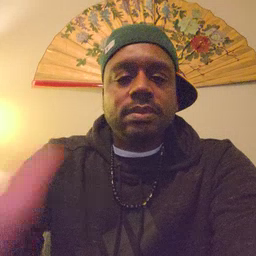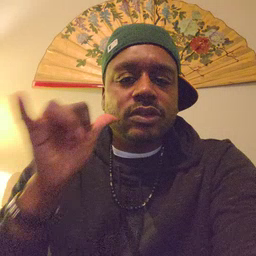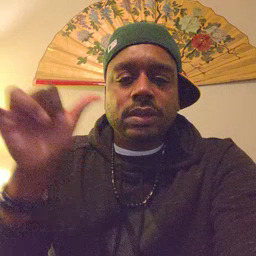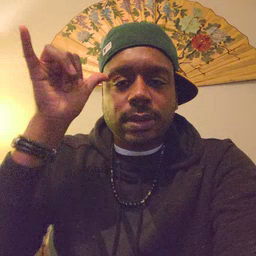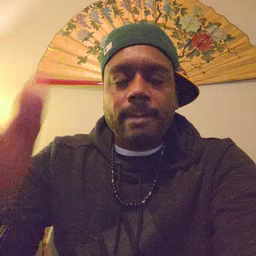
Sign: yesterday